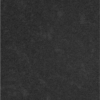
Label: dusty